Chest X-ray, PA view. Patient: 59 years old, sex F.
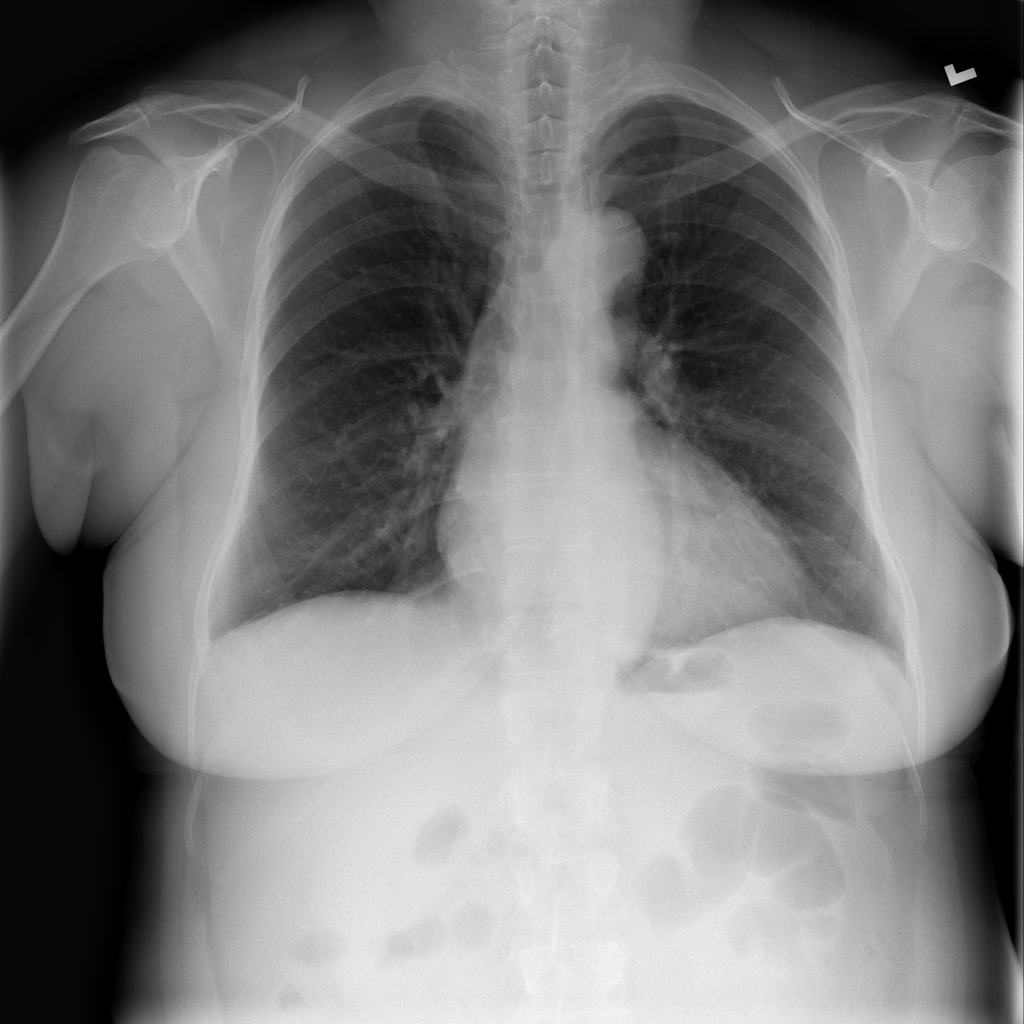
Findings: No Finding